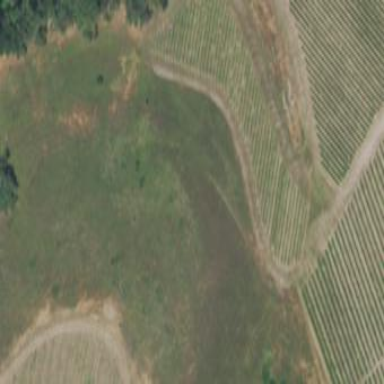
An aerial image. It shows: Vineyard growing grapes.